Interaction volume radius: 10 \u00c5
Interaction volume height: 10 \u00c5
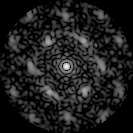
Disorder parameter: 0.534